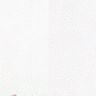
Metastatic tissue present: no